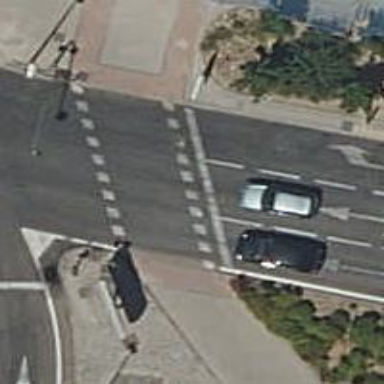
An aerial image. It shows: Crossing with traffic signals.